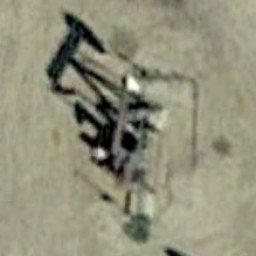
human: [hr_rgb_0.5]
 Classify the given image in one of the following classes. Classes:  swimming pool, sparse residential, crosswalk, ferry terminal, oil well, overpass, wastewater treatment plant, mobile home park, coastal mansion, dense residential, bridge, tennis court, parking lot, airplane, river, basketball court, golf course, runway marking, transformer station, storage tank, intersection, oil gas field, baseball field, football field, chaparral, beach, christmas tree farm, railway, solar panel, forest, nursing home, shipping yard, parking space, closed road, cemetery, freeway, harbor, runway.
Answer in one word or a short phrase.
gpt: oil well